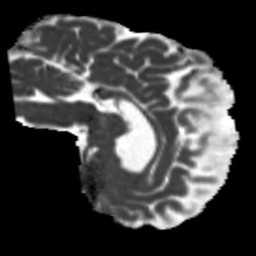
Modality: MD
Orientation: sagittal
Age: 41
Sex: male
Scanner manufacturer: siemens
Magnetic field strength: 3 T
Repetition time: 5.25 s
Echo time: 0.08 s